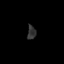
Tissue: skin
Cell type: Others
Senescence score: 0.2333
Nuclear area (px): 115
Mean DAPI intensity: 49.609